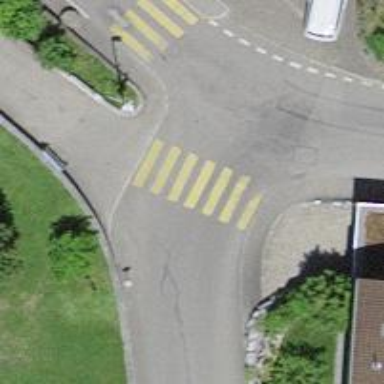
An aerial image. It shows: Uncontrolled zebra crossing on the road.